Question: i tried to generate project with libgdx and then import it to eclipse but it take forever more than 5 hours on downloading dependencies , however it works fine from the command line but not eclipse or even netbeans (same problem)

so what is the problem ?
is there any way to work around that and install the dependencies offline?
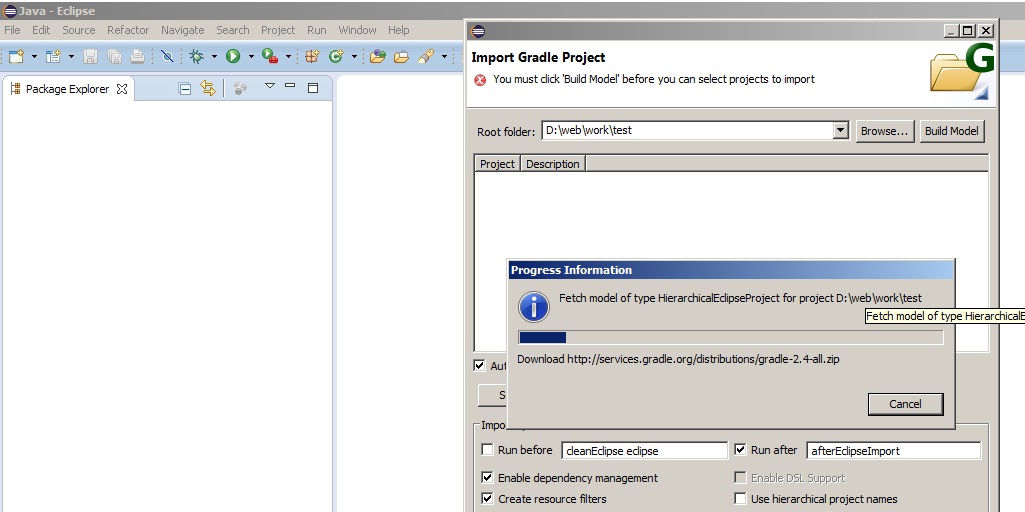
Answer: if I understand your question, you can generate a project with libgdx setup in advance button, click on eclipse, offline mode, Gradle, download the dependencies on your computer. to import into eclipse the setup, where advanced eclipse click shows how to do it.

then click generate, when finished, you just have to import it into eclipse. I hope you help.